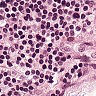
Metastatic tissue present: no